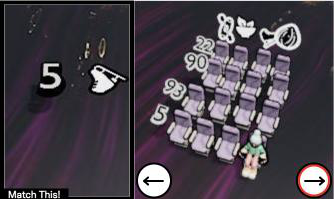
Task: seats
Answer: no